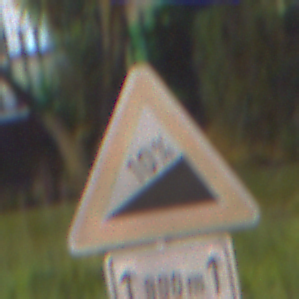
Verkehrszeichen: Steigung10
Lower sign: LaengeEinerStrecke1
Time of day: Night
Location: Outdoor (Suburban)
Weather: PartlyCloudy
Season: NotSpecified
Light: Artificial